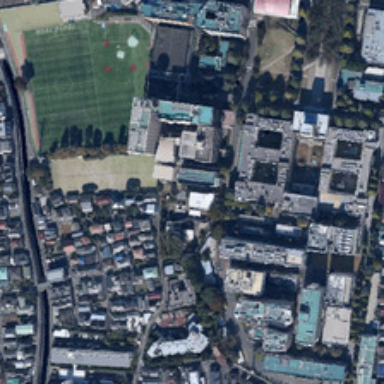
There is a green football field in the school .